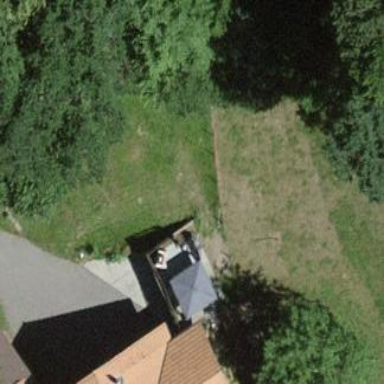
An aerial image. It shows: Shed building.